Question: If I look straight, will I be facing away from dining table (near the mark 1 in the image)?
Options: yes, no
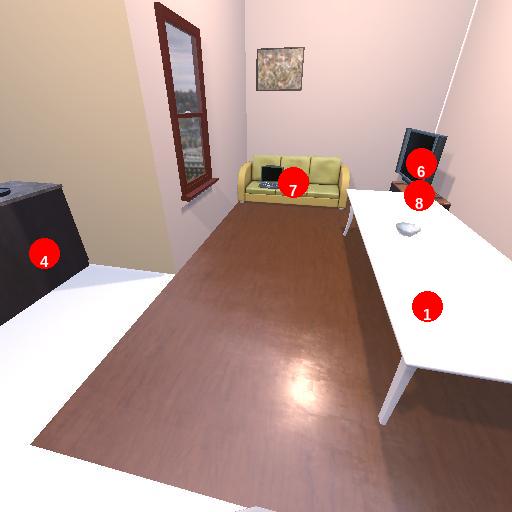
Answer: yes